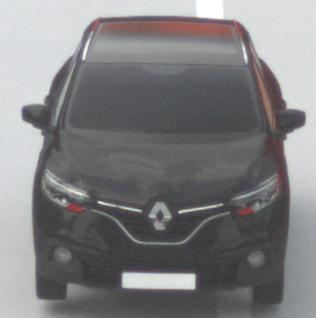
Make: Renault
Model: Kadjar ENERGY TCe 130
Detailed model: Kadjar
Model produced from: 2015/05
Model produced until: 2018/08
Doors: 5
Color: black
Road condition: dry road
Daytime: morning or afternoon
Contrast: low contrast